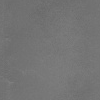
Atmospheric dust classification: dusty